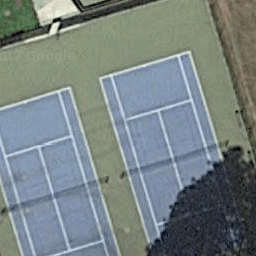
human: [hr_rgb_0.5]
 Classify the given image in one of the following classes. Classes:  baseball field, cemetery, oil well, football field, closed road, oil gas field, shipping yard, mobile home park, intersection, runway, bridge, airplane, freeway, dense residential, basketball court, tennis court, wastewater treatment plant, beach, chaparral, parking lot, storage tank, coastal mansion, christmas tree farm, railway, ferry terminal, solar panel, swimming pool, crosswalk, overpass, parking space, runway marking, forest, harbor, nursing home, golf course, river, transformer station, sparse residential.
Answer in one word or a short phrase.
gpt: tennis court